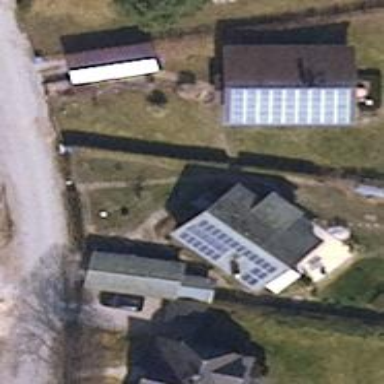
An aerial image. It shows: Small solar photovoltaic panel generator is producing electricity.